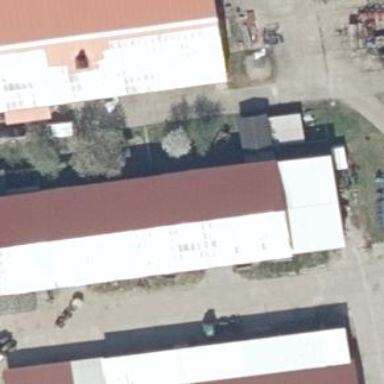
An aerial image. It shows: Small solar photovoltaic panel generator on the roof of flat-shaped light gray auxiliary farm building.